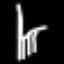
Label: chair